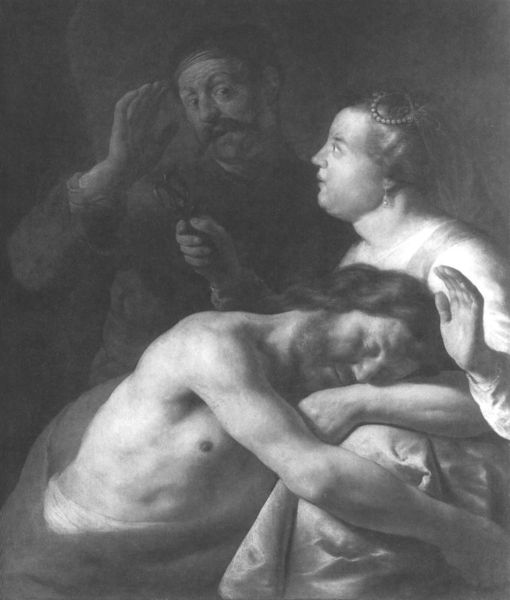
Titel: Simson und Delila
Künstler: Jan Lievens
Institution: Amsterdam, Rijksmuseum
Schlagwörter: gemälde, mann, nackt, rubens, schatten, schlaf, umhang, weiß, menschen, brust, frau, haar, hell, kleid, licht, männer, ohrring, profil, schwarz, schleier, tuch, gespräch, bart, haarschmuck, rache, salome, haare, ohrringe, locke, kopfbedeckung, schlafen, schlafend, kette, schoß, oberkörper, schere, alter, schwarzweiß, brille, schneiden, kopfschmuck, ruhend, schleichen, verrat, simson, samson, heimtücke, heimlichkeit, 1650